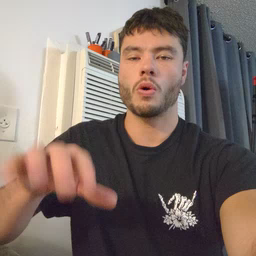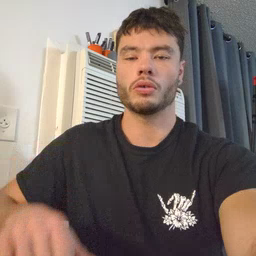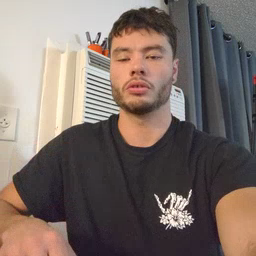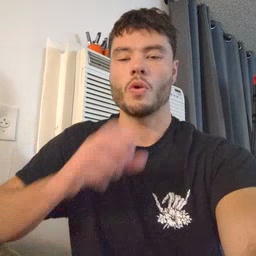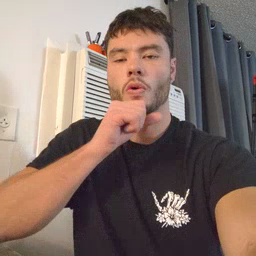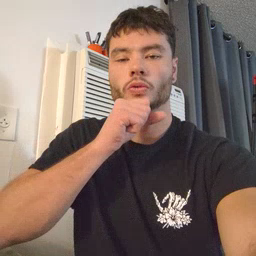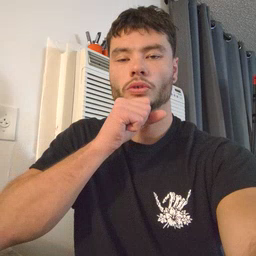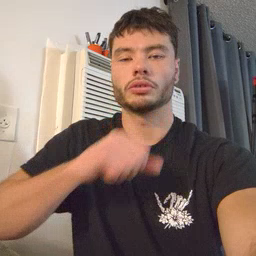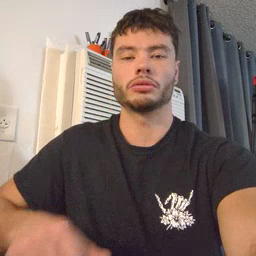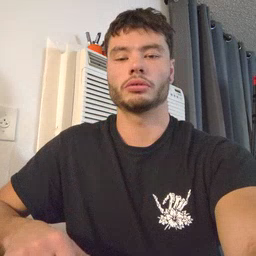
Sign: orange